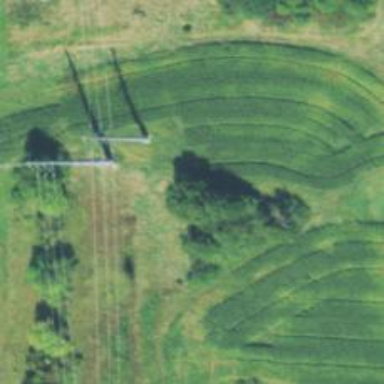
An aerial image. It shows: Lattice structure tower used for power transmission.